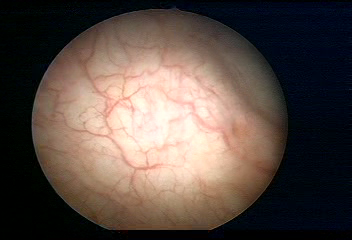
Modality: WLC
Class: Normal mucosa
Bladder cancer association: No